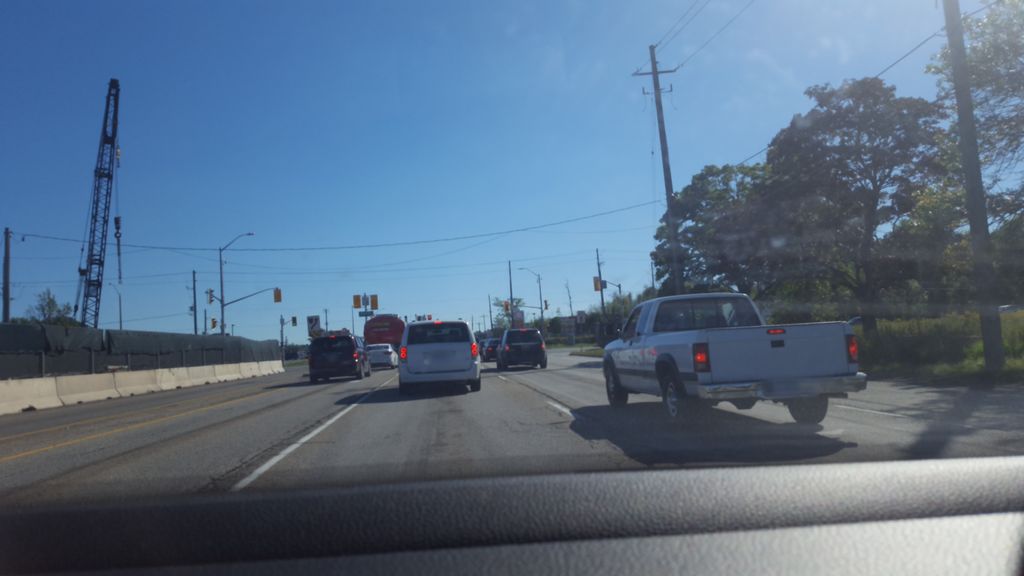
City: hamilton